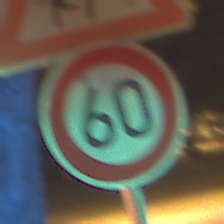
Verkehrszeichen: Geschwindigkeit60
Zusatzzeichen oben: KinderRechts
Umgebung: Outdoor, Urban
Tageszeit: Night
Wetter: PartlyCloudy
Licht: Artificial
Jahreszeit: NotSpecified
Kontrast: HighContrast